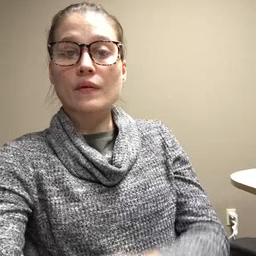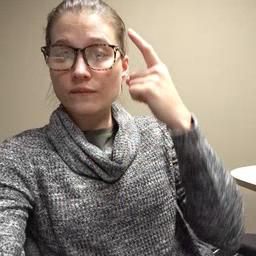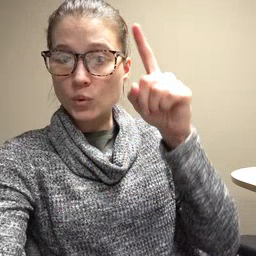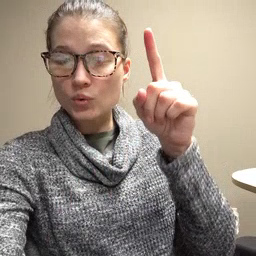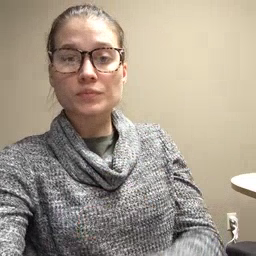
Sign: for